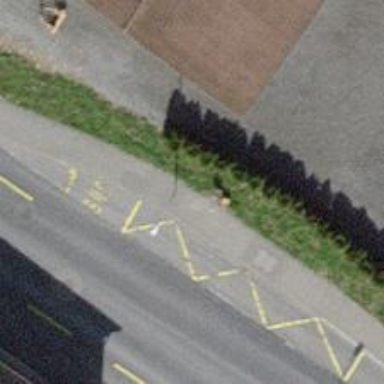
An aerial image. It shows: Platform for public transport on the road.